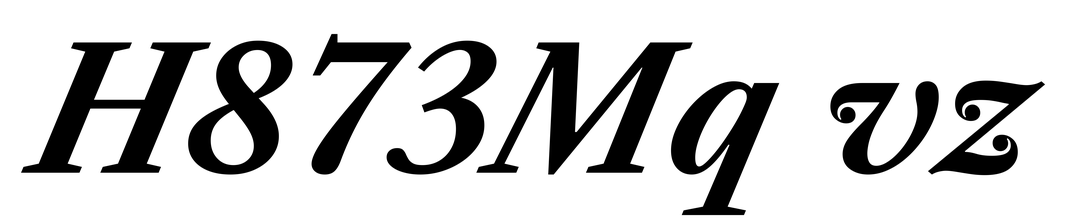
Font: LibreCaslonText-Italic_Bold_Italic